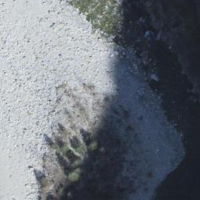
EUNIS habitat code: 47
Species observed at this site:
Mergus merganser